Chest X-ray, PA view. Patient: 57 years old, sex F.
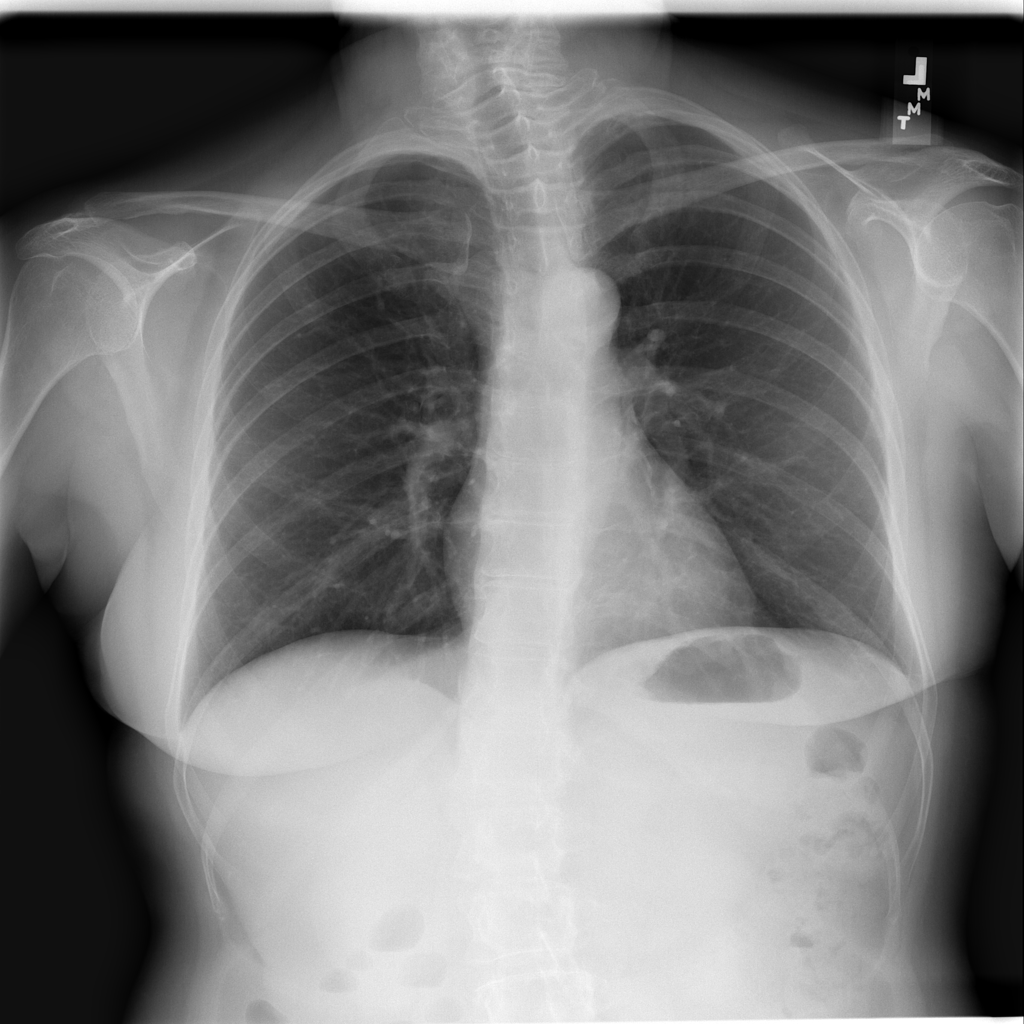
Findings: No Finding